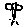
Label: bird